Interaction volume radius: 5 \u00c5
Interaction volume height: 25 \u00c5
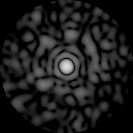
Disorder parameter: 0.8452